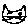
Label: cat